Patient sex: M
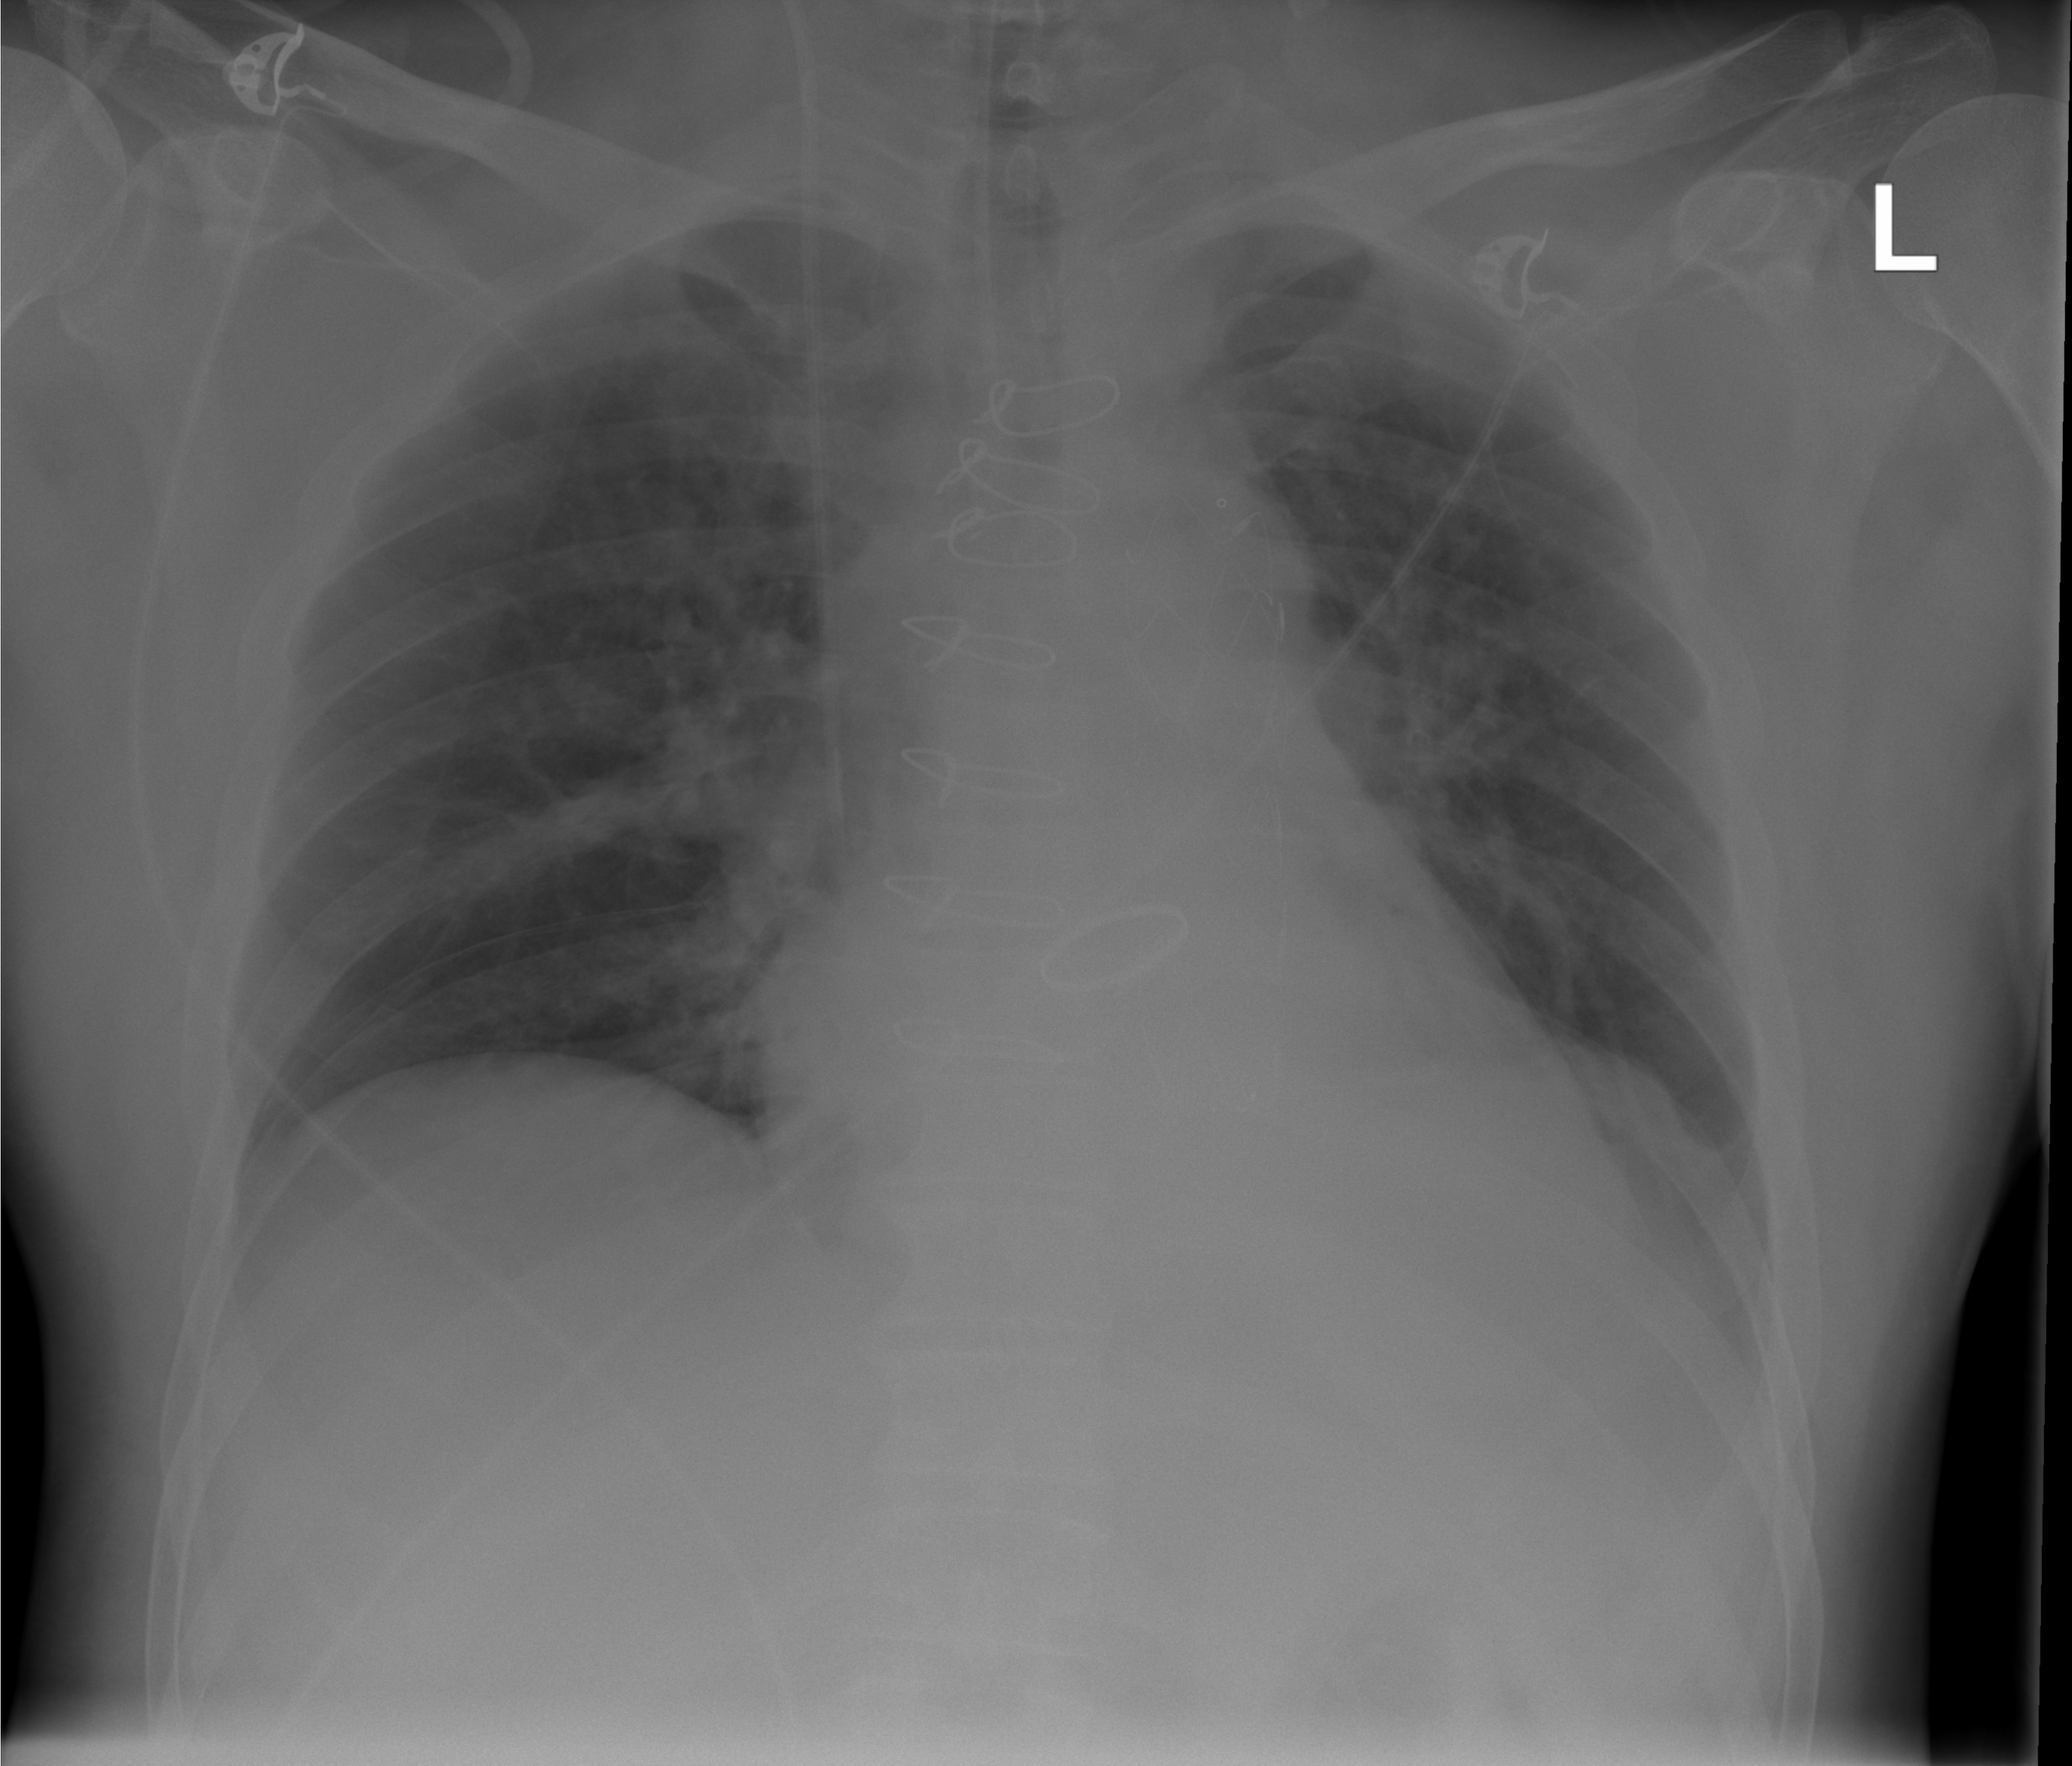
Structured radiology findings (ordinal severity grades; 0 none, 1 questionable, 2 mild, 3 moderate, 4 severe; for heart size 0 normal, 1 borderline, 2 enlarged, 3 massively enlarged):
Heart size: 1
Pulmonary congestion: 2
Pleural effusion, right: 0
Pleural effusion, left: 2
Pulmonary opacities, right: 0
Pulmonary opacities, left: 0
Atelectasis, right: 0
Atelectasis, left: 2